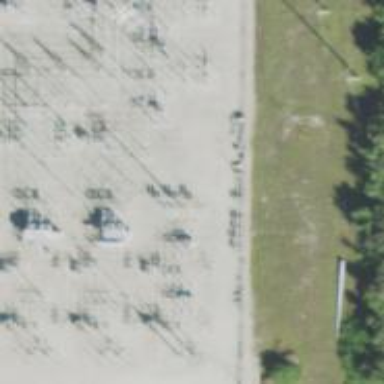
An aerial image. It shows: Switch used for power control.